Question: I am trying to draw an arc inside a circle using this code:
'''
<div class="outer_circle">
<div class='arc1'></div>
<div class='arc2'></div>
</div>
'''
test here: <URL>
The code works for Chrome,IE and Opera but in Firefox it looks distorted.

Do you have any suggestions?
Thanks in advance for your help.
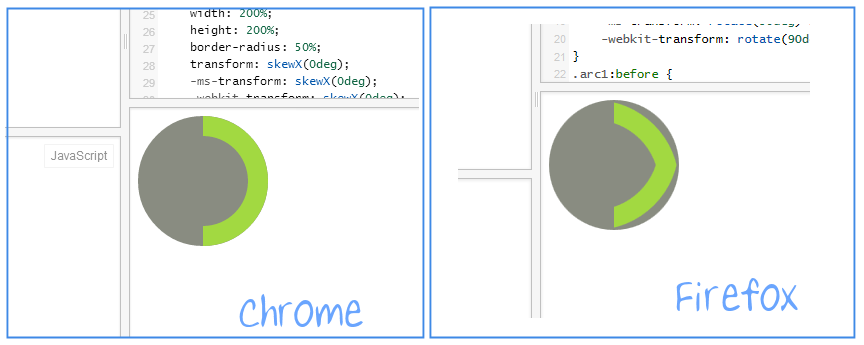
Answer: box-sizing requires the '-moz' prefix for firefox (<URL>.
'''
-moz-box-sizing: border-box;
box-sizing: border-box;
'''
Here's an <URL>.